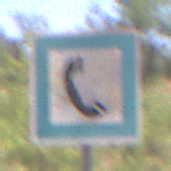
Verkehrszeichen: Fernsprecher
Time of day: Midday
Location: Outdoor (RoadRail)
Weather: Clear
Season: NotSpecified
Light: Natural